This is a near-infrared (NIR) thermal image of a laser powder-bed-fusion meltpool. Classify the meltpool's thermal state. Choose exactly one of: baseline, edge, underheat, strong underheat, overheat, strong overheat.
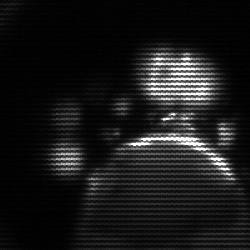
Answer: baseline